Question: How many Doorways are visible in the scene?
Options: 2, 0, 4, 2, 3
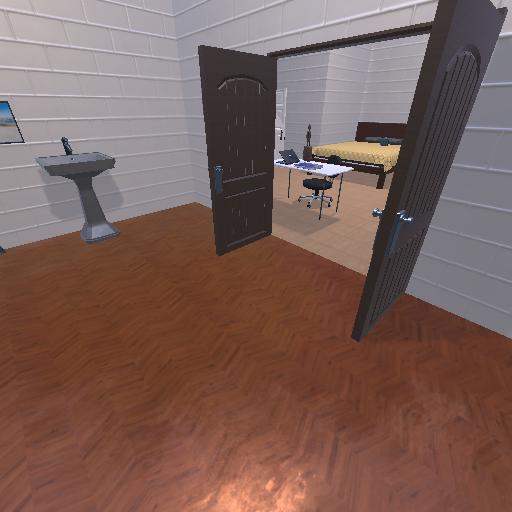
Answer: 2